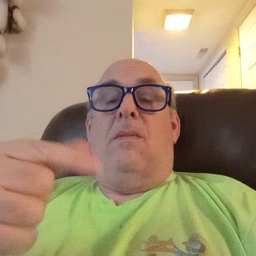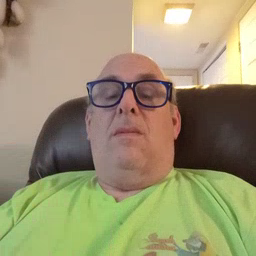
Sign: dog